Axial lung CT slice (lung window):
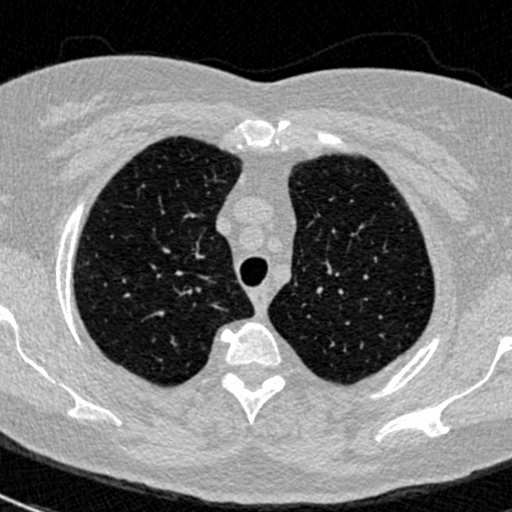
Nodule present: no